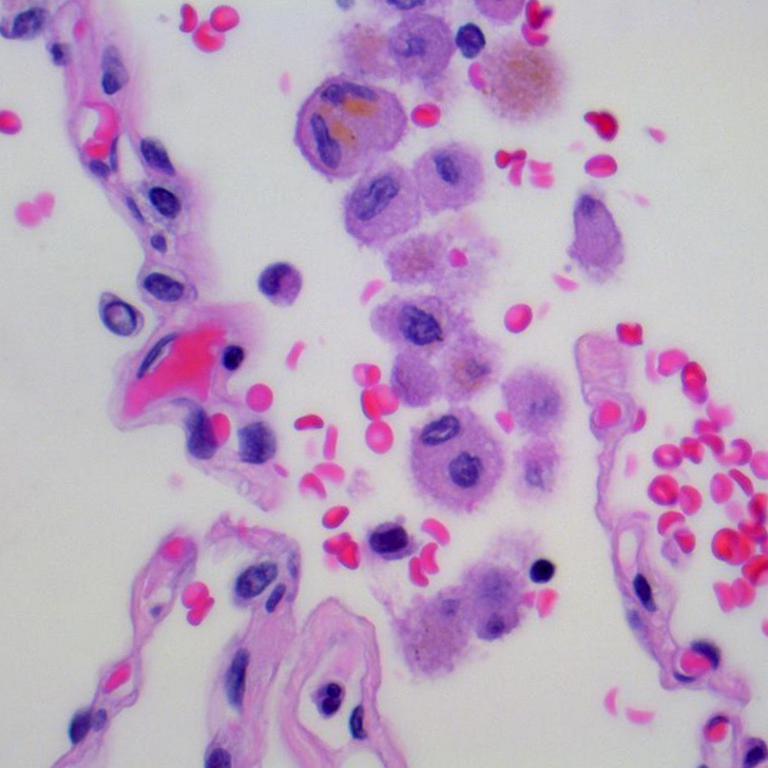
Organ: lung
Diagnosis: benign